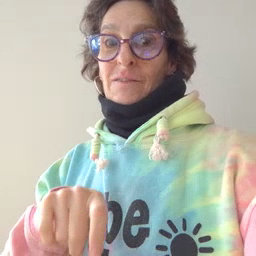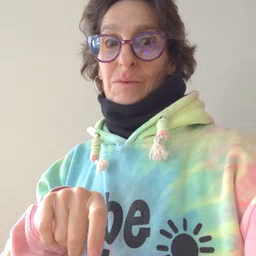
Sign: haveto